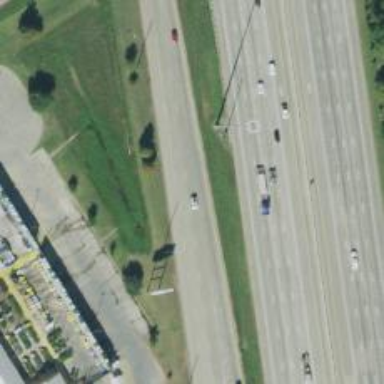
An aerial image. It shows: Secondary road with frontage road.